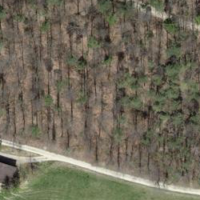
EUNIS habitat code: 41
Species observed at this site:
Melittis melissophyllum